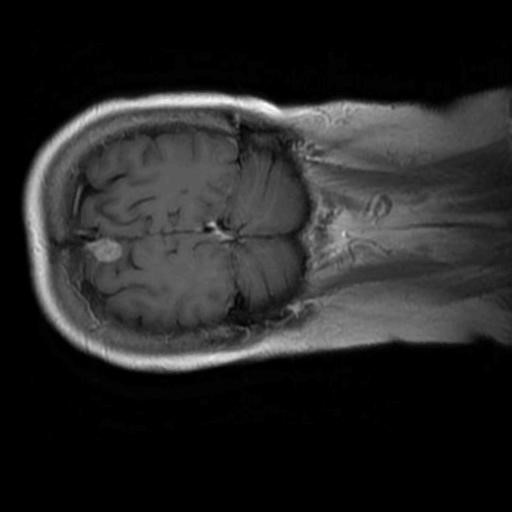
Label: brain_menin